Question: I am trying to implement a user interface that is similar to the iPhone's Mail app.
- -
What kind of layouts do I use to implement this in Xcode?
1. Do I use a View controller, add a View and embed a TableView and a Toolbar inside that view?
2. Do I use a Table View Controller and add a Table View inside it and use the bottom tool bar that comes with the table view?

In the <URL>, under 'Recommendations for Creating and Configuring Table Views,' it says 'Use an instance of a subclass of UITableViewController to create and manage a table view.' When I use this, the bottom bar can only be fixed or disappear when going back and forth between two screens via segue. That makes me wonder whether I should just use a View controller which is against the recommendation.
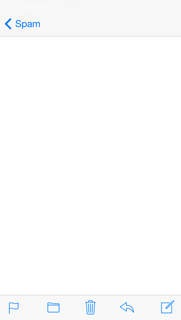
Answer: Use a
## Why?
If you are going to display more than a 'tableView' then it is recommended to use a 'UIViewController' for the storyboard.
'UIViewController' are much more flexible. I guess your confusion comes from the following documentation line:
> Use an instance of a subclass of UITableViewController to create and
manage a table view
This does not mean you must to drag and drop a 'UITableViewController' on the storyboard. It means your class need to inherit from 'UITableViewController' or at least implement the 'deleguate' and 'datasource' methods.
You would use 'UITableViewController' only and only if you need to display a 'tableView'.